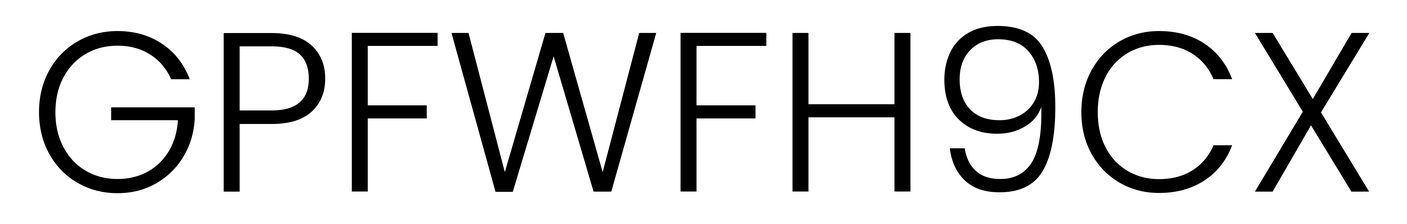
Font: Poppins-Light